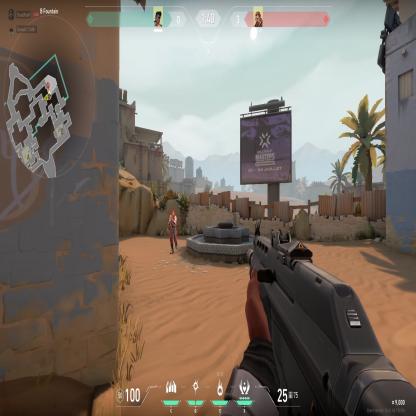
Label: enemy